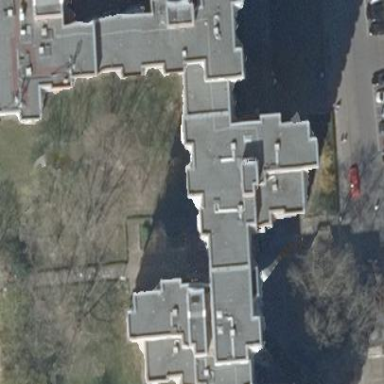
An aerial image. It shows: Building consisting of apartments.